Question: I launched an application in Google Play a few days ago, and then decided to make an update and push that out too. I had the original version loaded on my device (with a launch icon on the home screen as well), when the update was available I used that as well and I started seeing a message when using the launch icon:

I attached my phone to the computer and grabbed a logcat of what was going on when I saw this message:
'''
I/InputDispatcher( 379): Delivering touch to current input target: action: 0x1
I/ActivityManager( 379): START {intent.toShortString} from pid 711
D/PowerManagerService( 379): acquireDVFSLockLocked : type : DVFS_MIN_LIMIT fre
quency : <PHONE> uid : 1000 pid : 379 tag : ActivityManager
W/ActivityManager( 379): mDVFSLock.acquire()
W/ActivityManager( 379): Permission denied: checkComponentPermission() owningUi
d=10153
W/ActivityManager( 379): Permission Denial: starting Intent { act=android.inten
t.action.MAIN cat=[ xxx ] flg=0x10000000 pkg=com.gmail.apps.works.ren.tictactoe
cmp=xxxx bnds=[0,338][120,488] } from ProcessRecord{41cba100 711:com.sec.android
.app.twlauncher/10001} (pid=711, uid=10001) not exported from uid 10153
E/Launcher( 711): Launcher does not have the permission to launch Intent { act=
android.intent.action.MAIN cat=[ xxx ] flg=0x10000000 pkg=com.gmail.apps.works.r
en.tictactoe cmp=xxxx bnds=[0,338][120,488] }. Make sure to create a MAIN intent
-filter for the corresponding activity or use the exported attribute for this ac
tivity.
'''
Permission denial? After some research I found <URL> explaining that I needed 'export' permissions either under the 'receiver' directly under the activity, but based on the various answers it wasn't clear to me which would solve my problem.
Now if I directly run/debug from my computer, there's no problem seen, home screen launcher and menu launcher both work as expected. Also, if I uninstall the application and download a fresh copy there is no issue seen.
The time I see this problem is when I downloaded the from Google Play after having the previous version (and home screen launcher icon) installed.
So how can I reproduce this scenario so that I can test the different fix options without pushing more (potentially) broken content to the Google Play store?
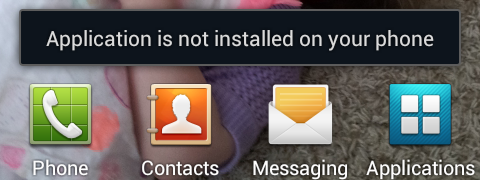
Answer: That was the problem I was having, normal debugging/testing with Eclipse don't work here because it uninstalls the previous (differently signed) version, and AFAIK you can't download different older versions of the same application from Google Play even if I wanted to try that route.. so here's how I managed to solve it:
Backups, backups, backups! I always save a copy of my .apk along with a snapshot of the development environment right before I push, so I had some of the previous copies laying around.
I found if I manually uninstalled the application I could now install one of my old versions via:
'''
$ mv <myapp>.apk.v1 <myapp>.apk
$ adb install <myapp>.apk
'''
Once it was installed I made a home screen launcher of the old version. Next I found that I can use the '-r' <URL> to perform the "update" via installing a new version of the same apk:
'''
$ mv <myapp>.apk.v2 <myapp>.apk
$ adb install -r <myapp>.apk
'''
That did a reinstall of the existing application while keeping the old data (including the old home screen launcher icon).
Now I was able to reproduce my issue. The final step was to apply the various fixes to my project (in Eclipse) build them and export (to create a signed .apk just like what I was launching to Google Play) then install the "update" with 'adb install -r'
and, BTW, adding:
'''
android:exported="true"
'''
To my application's activity did the trick for me. Hopefully this helps someone else!